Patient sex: M
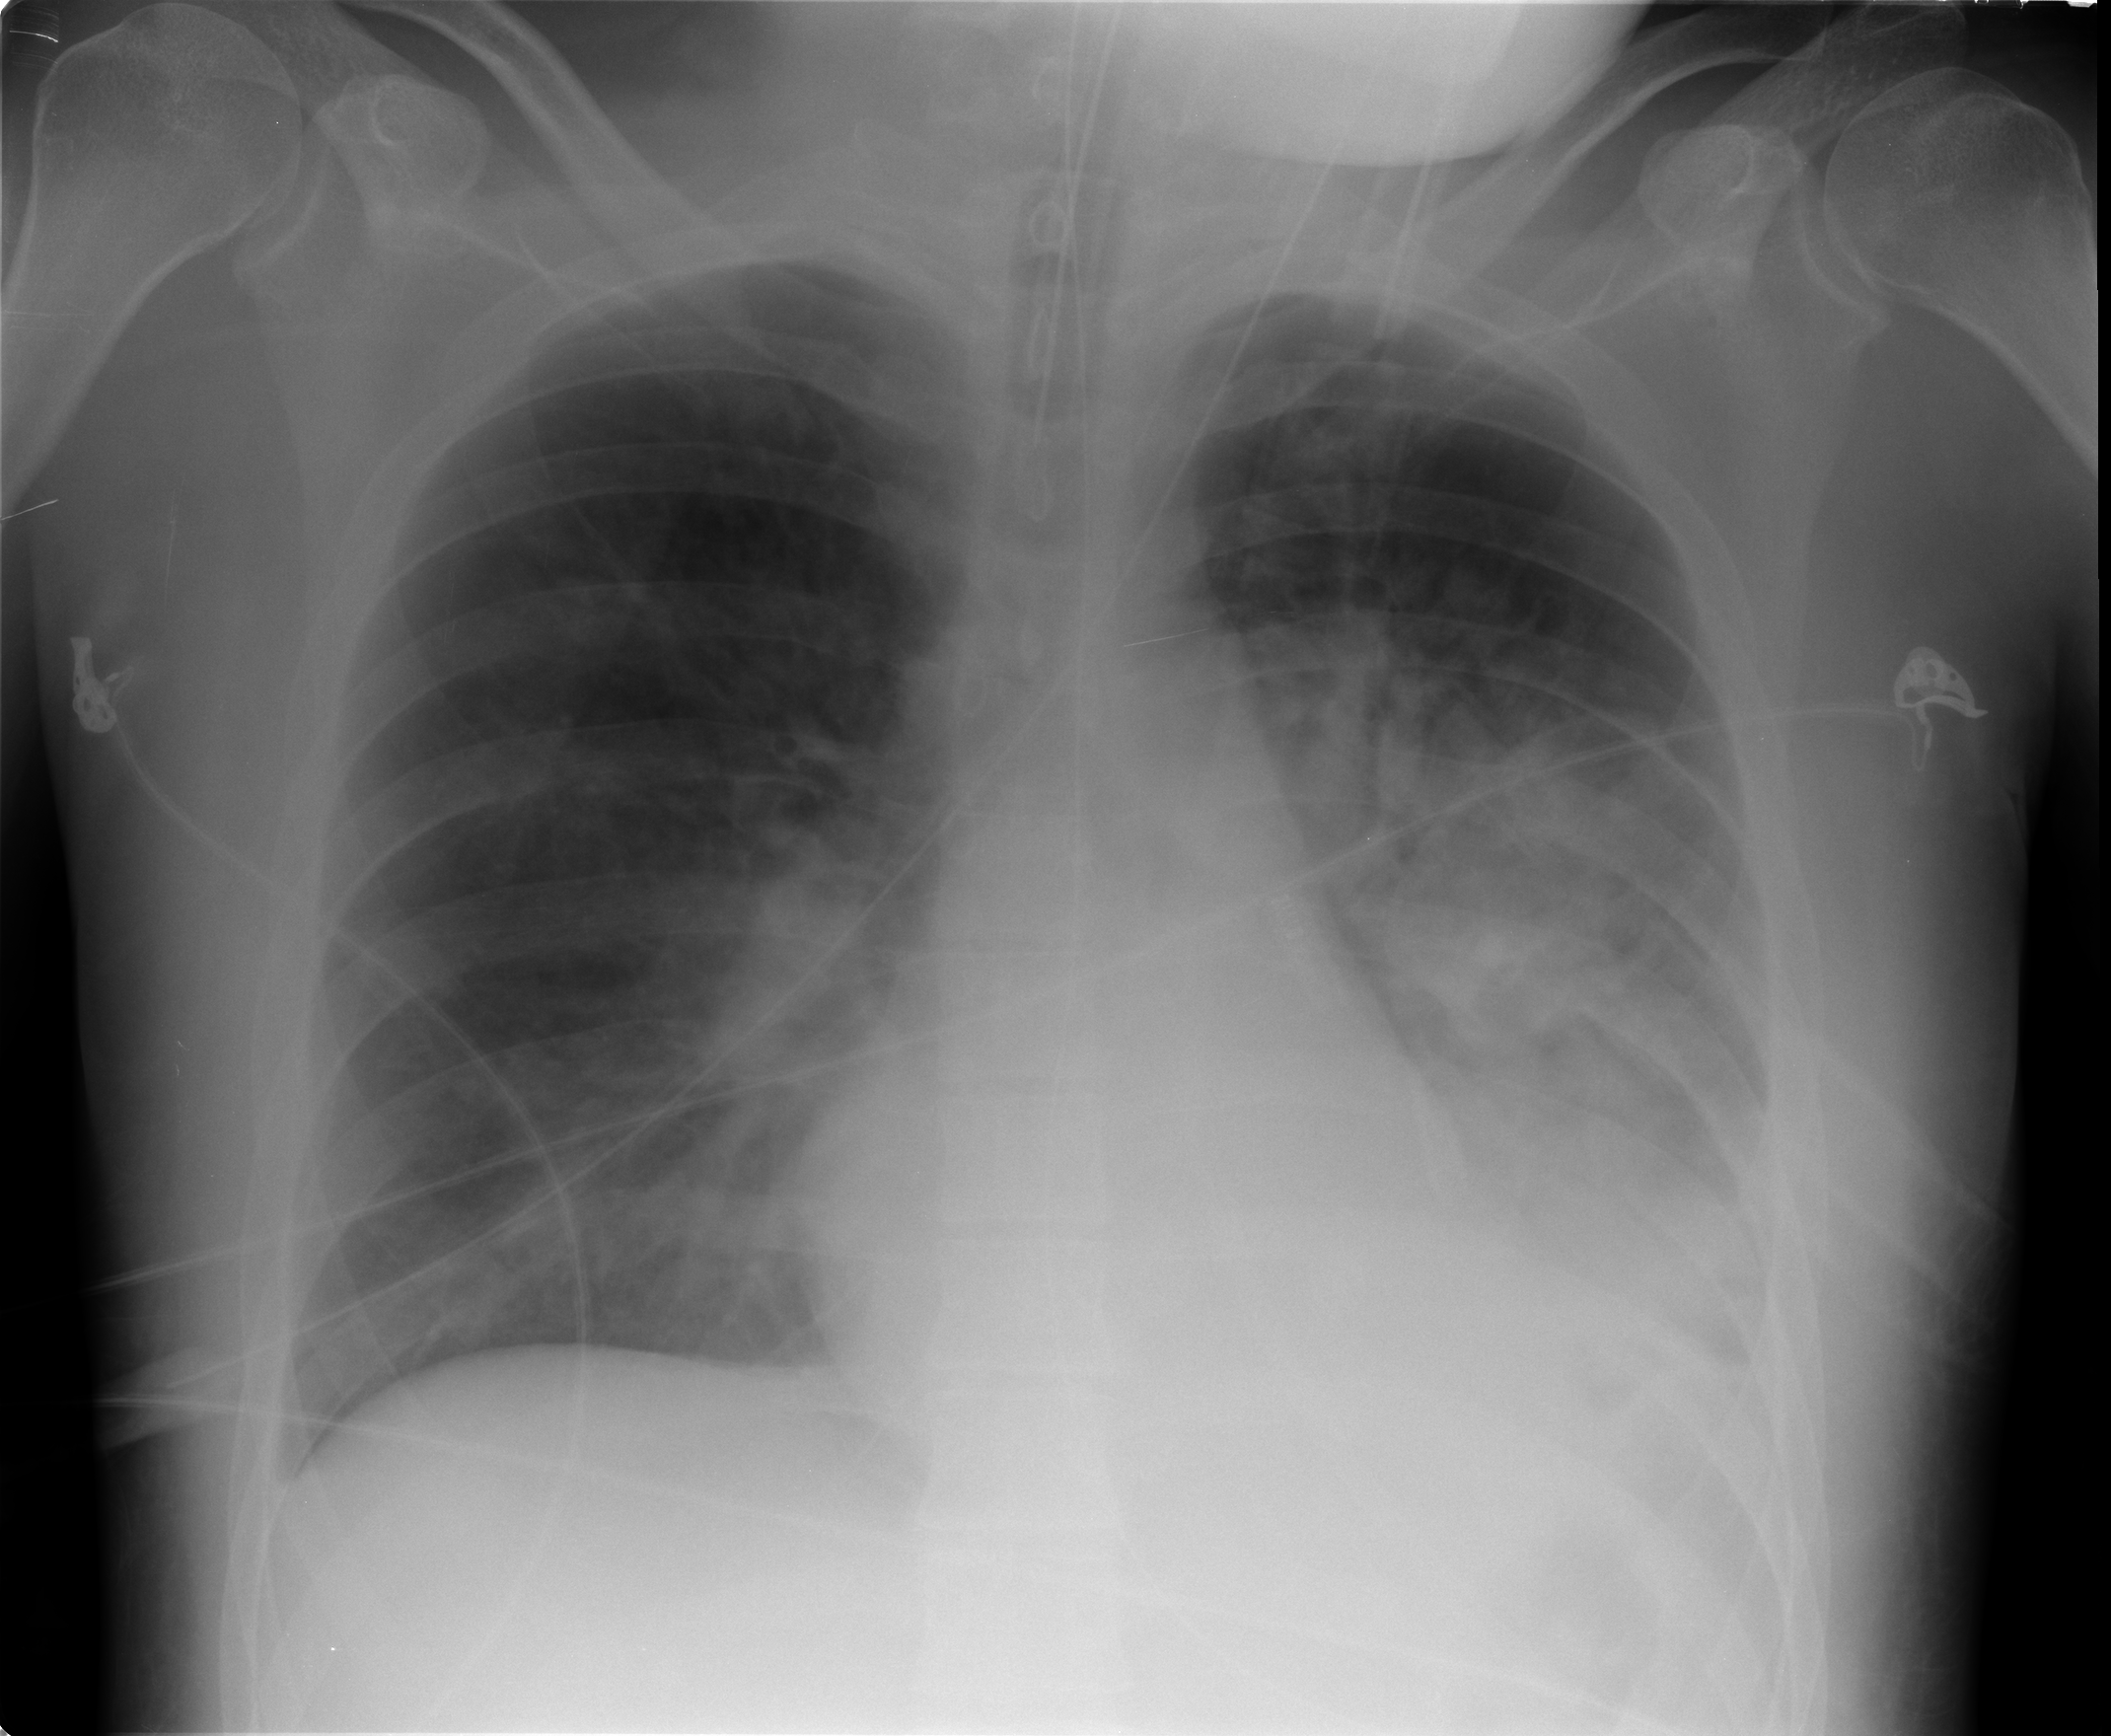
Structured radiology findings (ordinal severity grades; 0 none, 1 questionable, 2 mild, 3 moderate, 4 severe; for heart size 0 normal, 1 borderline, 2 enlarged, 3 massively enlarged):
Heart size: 0
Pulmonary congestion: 0
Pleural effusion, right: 0
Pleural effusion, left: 2
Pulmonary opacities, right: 0
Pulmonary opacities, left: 3
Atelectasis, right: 2
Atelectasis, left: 2